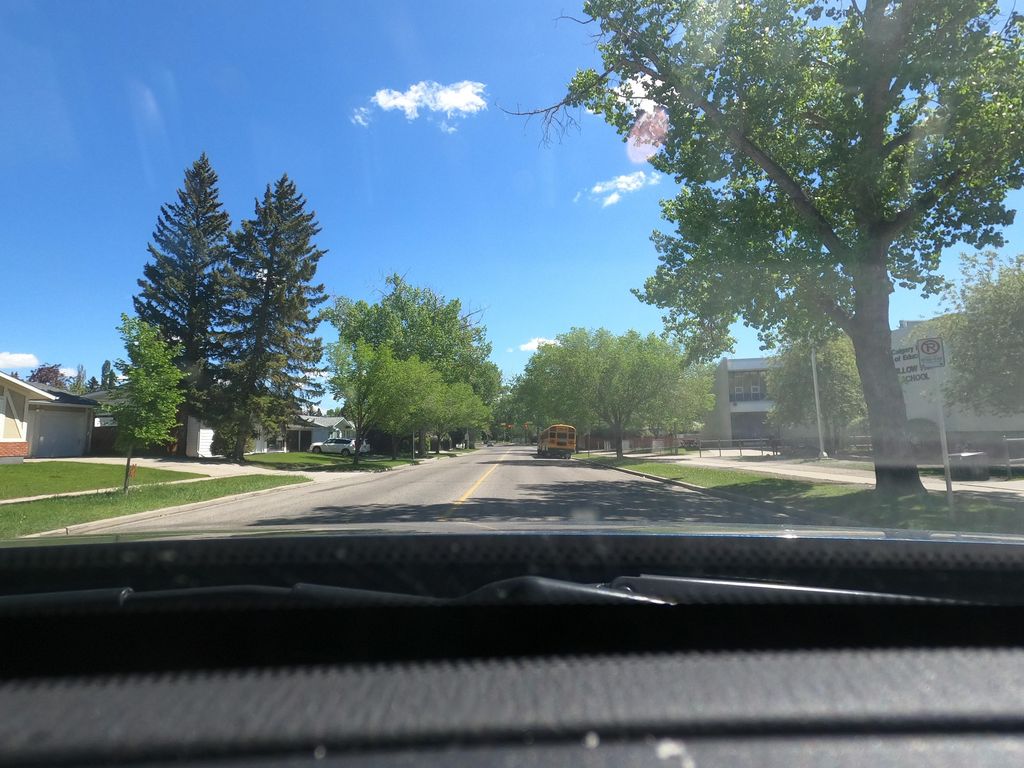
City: calgary